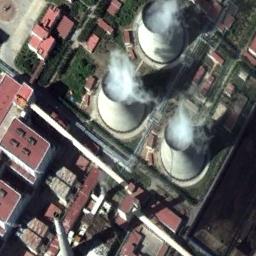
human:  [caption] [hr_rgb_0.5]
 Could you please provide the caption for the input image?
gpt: The thermal power station is next to some buildings and trees with white mist above .

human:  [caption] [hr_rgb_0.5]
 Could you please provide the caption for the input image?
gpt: There are many buildings next to the thermal power station .

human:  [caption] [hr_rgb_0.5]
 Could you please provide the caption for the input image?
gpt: Behind a row of houses, there are three thermal power stations that are blowing smoke .

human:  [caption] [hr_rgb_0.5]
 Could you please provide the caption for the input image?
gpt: In the thermal power station there are neatly planned plants, Equipment and good greening  There are three cooling towers emitting steam and a chimney .

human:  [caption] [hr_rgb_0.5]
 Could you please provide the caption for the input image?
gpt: There are many red buildings and three chimneys on the thermal power station .